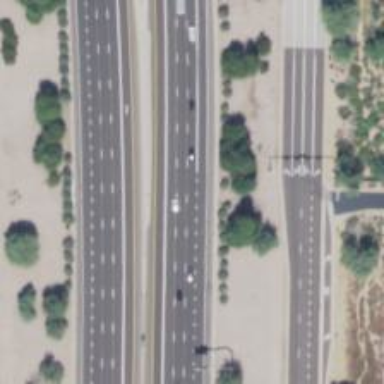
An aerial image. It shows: Motorway junction.